Question: What is the number of red dots?
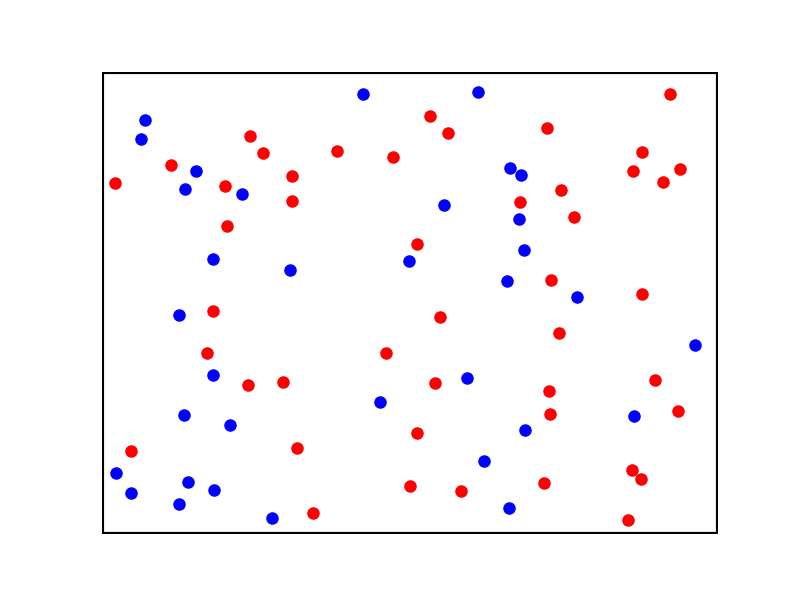
Answer: 46